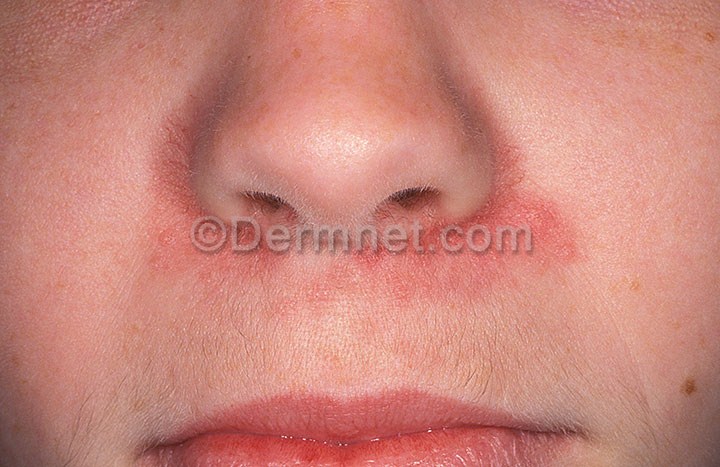
Disease: Acne and Rosacea Photos